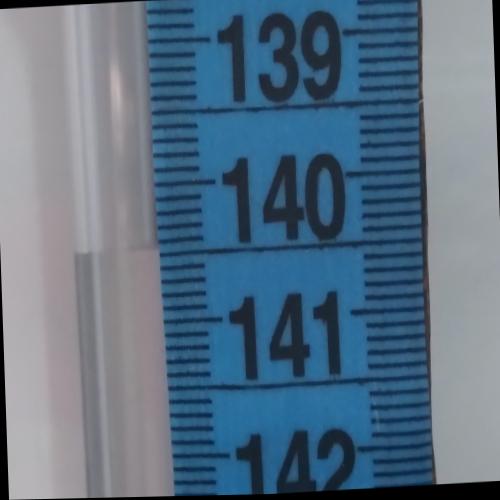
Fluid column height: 140.5 cm